Question:
Hi Everyone,
Above image is my design. all of them are background images(LHS, RHS, BG, Footer). in all resolutions my design is working properly. The issue is "HEIGHT"... height of the RHS and LHS was being constant in all screen sizes 355px and 692px respectively.
I was scratching my head since two days, with this issue.
Here is my code:
HTML:
'''
<div class="wrapper">
<div class="rhs pull-right"> </div>
<div class="clear"> </div>
<div class="apps">
<a href="">
<img src="jquery-mobile/images/apple.png"></a>
<a href="">
<img src="jquery-mobile/images/googleplay.png"></a>
</div>
<div class="lhs pull-left"> </div>
<div class="clear"> </div>
</div>
'''
CSS:
'''
.lhs {
margin-top:-13%;
background:url(../images/quote-01.png) no-repeat;
height:692px;
width:644px;
background-size:auto !important;
}
.rhs{
margin-top:10%;
background:url(../images/logo.png) no-repeat;
height:355px;
width:494px;
background-size:auto !important;
}
@media (min-width:320px) and (max-width:480px) {
.wrapper {width:100%; height:auto;}
.rhs{height:220px !important;background-size:100% !important; min-height:220px !important;}
.lhs {height:320px !important;background-size:100% !important; min-height:320px !important;}
.footer{width:100%;background-size:100% !importantheight:auto; ;}
.apps {width:30% !important;}
}
@media (max-width:960px){
body{background-size:cover !important;}
.rhs{background:url(../images/logo.png) no-repeat right;
background-size:100% !important;
max-width:100% !important; }
.lhs{background:url(../images/quote-01.png) no-repeat;
background-size:100% !important;
max-width:100% !important;
max-height:100% !important;}
}
'''
Hope my question is clear to everyone.
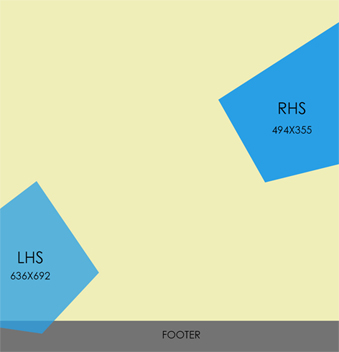
Answer: I never knew that order of media queries also plays main role.. The answer for the above issue is to place '@media(min-width:320px) and (max-width:480px) {}' under the maximum size '@media (max-width:960px){}'. Everything works perfectly. So, my advice to junior level guys who are struggling with responsive is, "Start your queries from maximum screen size, to avoid stupid issues like these."